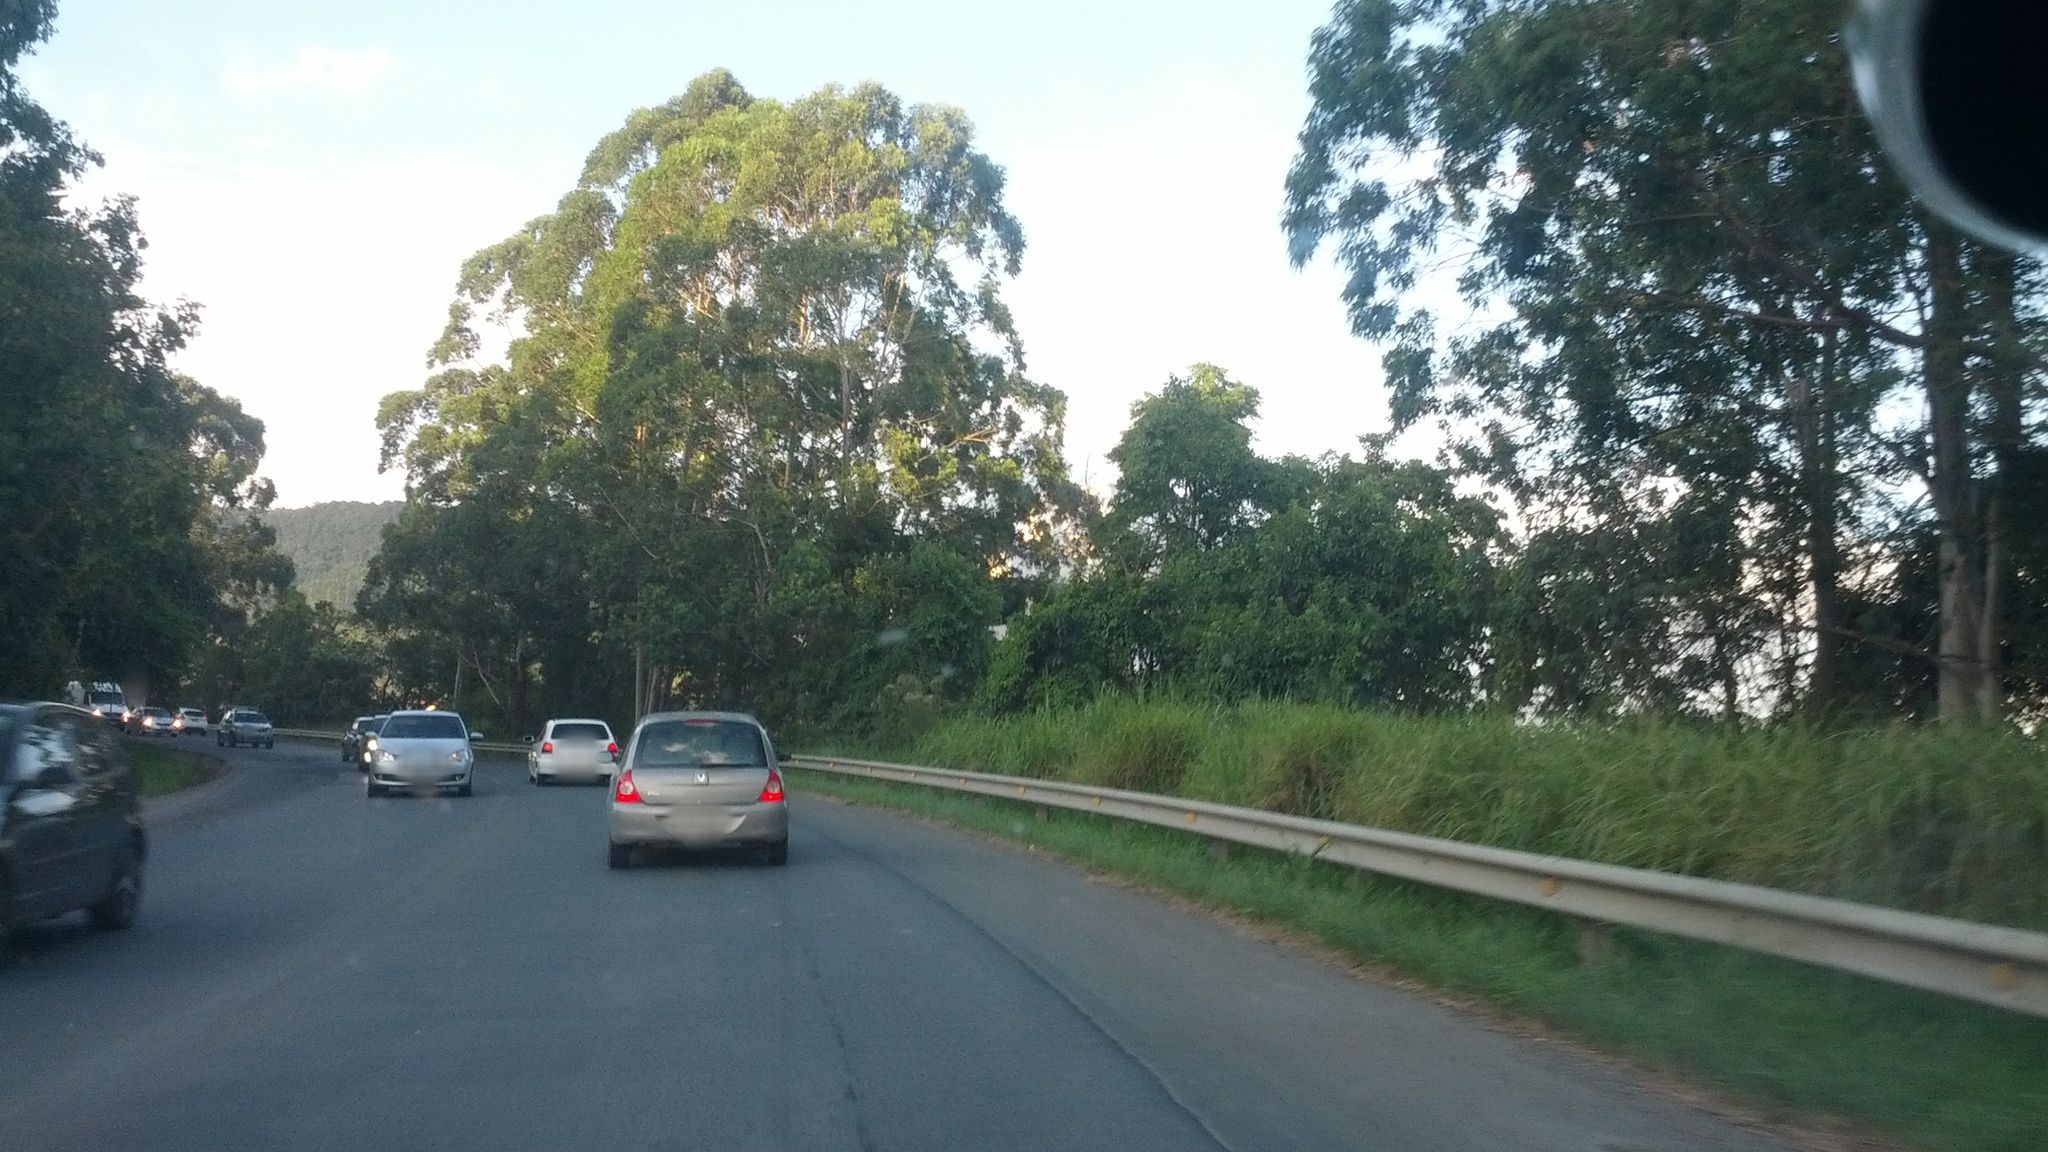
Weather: clear
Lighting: day
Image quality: slightly poor
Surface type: driving surface
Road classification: trunk
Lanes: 2
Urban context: dense urban cluster
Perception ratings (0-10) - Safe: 4.33, Lively: 4.43, Beautiful: 9.21, Boring: 3.59, Depressing: 6.56, Wealthy: 3.83